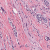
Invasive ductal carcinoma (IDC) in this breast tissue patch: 1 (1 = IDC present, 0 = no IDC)